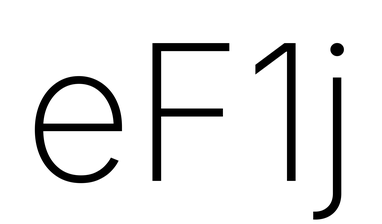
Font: Inter_ExtraLight